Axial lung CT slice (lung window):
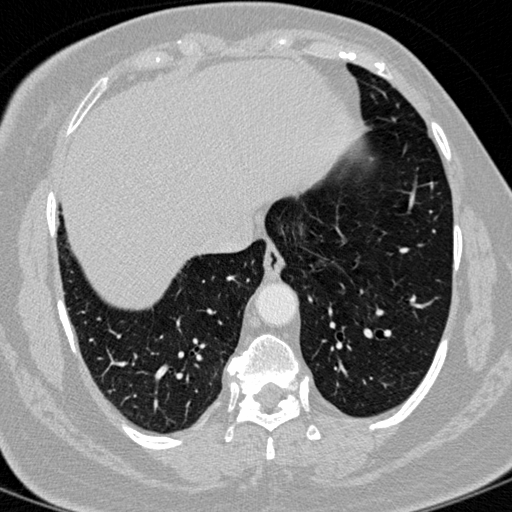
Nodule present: no